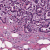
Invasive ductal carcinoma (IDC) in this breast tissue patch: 1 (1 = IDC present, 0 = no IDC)